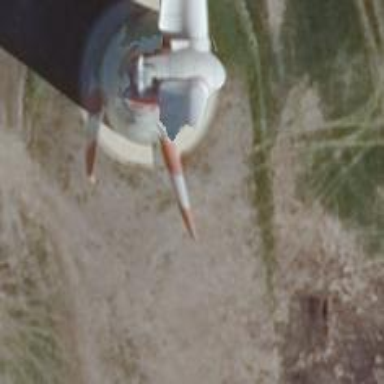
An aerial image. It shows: Wind turbine power generator.